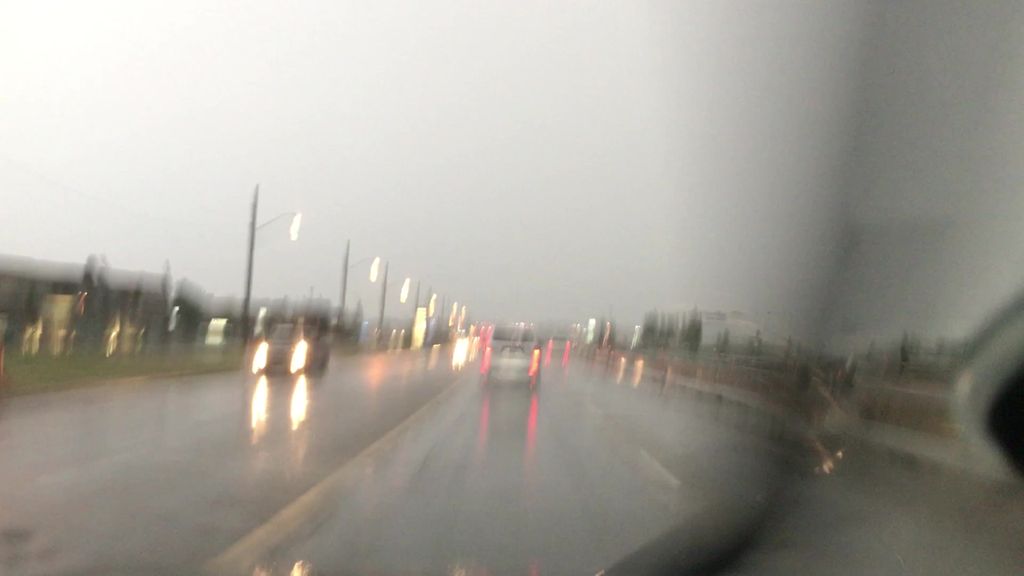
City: edmonton